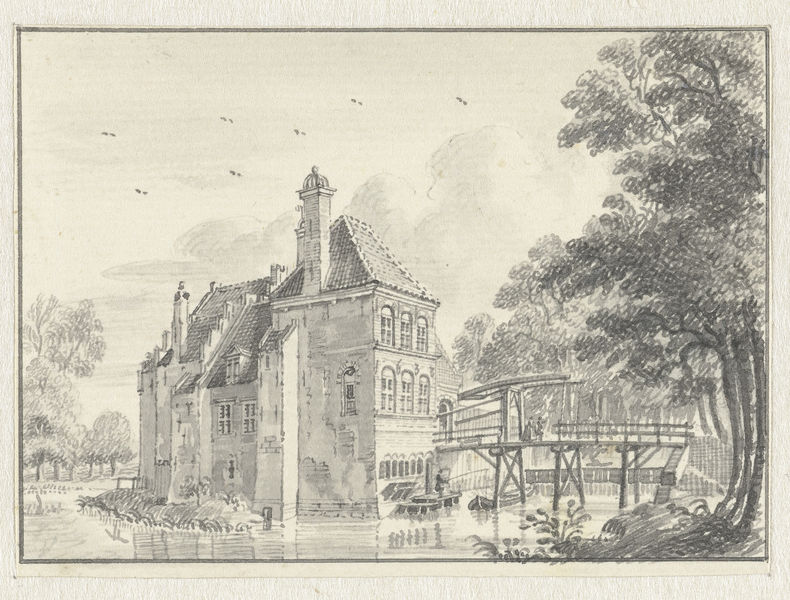
Titel: Het Huis te Harmelen
Künstler: Jan de Beijer
Standort: Amsterdam
Institution: Rijksmuseum
Schlagwörter: maison, lac, arbre, bois, eau, couple, cheminée, dessin, toit, chateau, oiseau, pont, encre, lavis, oiseaux, fenêtres, rivière, abres, soiseaux, chateau d'eau